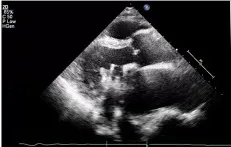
The echocardiogram after the patient was admitted showed mild tricuspid regurgitation with no other significant abnormalities and the mechanical mitral valve functioned normally. Left ventricular long-axis view.
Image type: radiology (ultrasound)